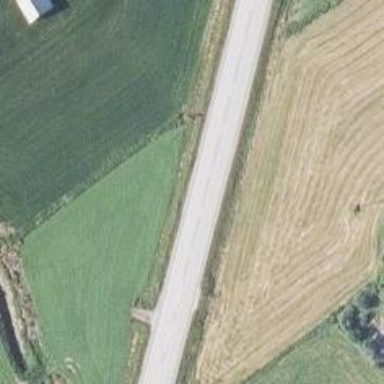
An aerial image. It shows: Asphalt trunk highway.